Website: lowes
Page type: order-returns
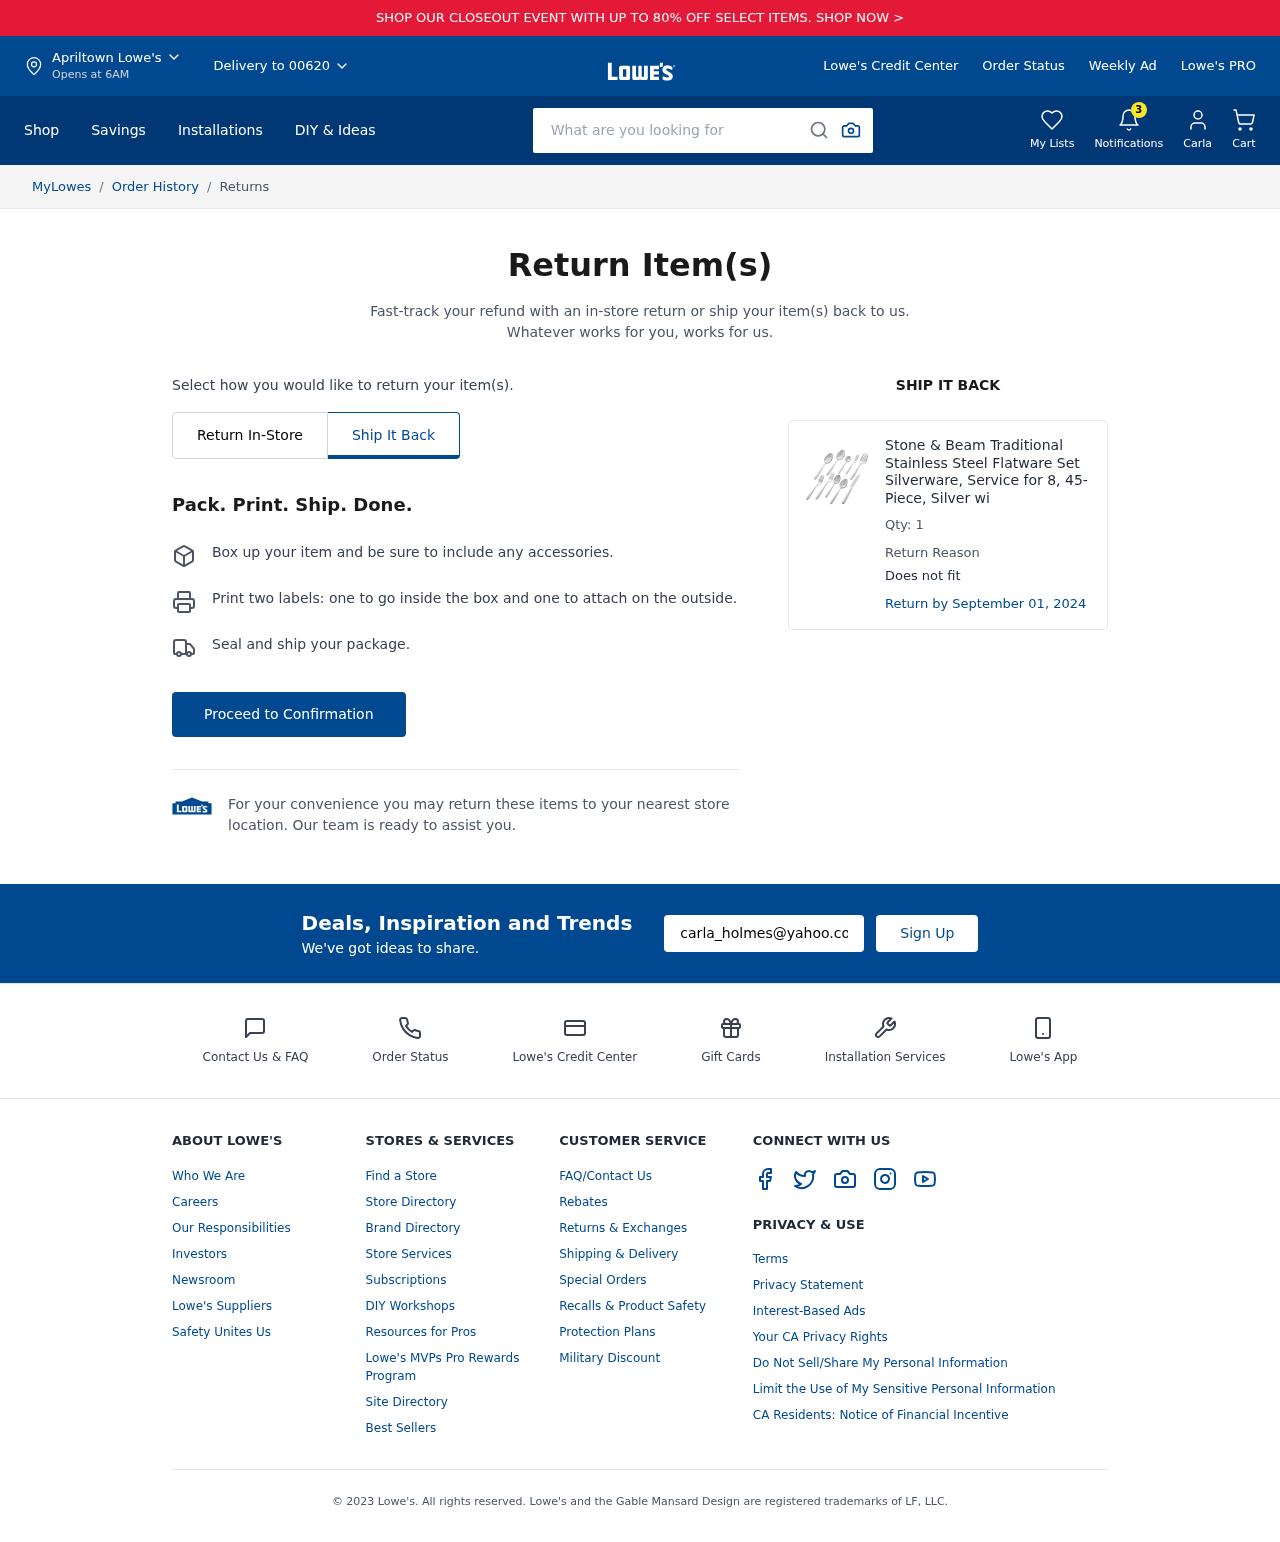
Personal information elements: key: PII_CITY
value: Apriltown
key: PII_EMAIL
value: carla_holmes@yahoo.com
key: PII_FIRSTNAME
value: Carla
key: PII_POSTCODE
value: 00620
Product elements: key: PRODUCT1_NAME
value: Stone & Beam Traditional Stainless Steel Flatware Set Silverware, Service for 8, 45-Piece, Silver wi
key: PRODUCT1_QUANTITY
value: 1
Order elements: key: ORDER_RETURN_BY_DATE
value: September 01, 2024
Search elements: key: HEADER_SEARCH
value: What are you looking for
Other elements: key: NOTIFICATION_COUNT
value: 3